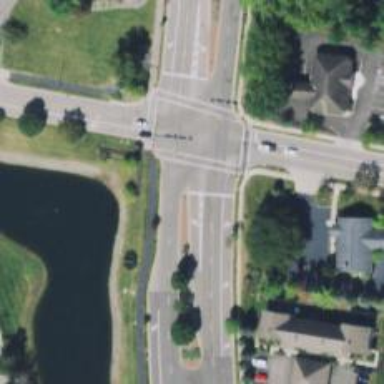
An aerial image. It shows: Asphalt road with primary link designation.